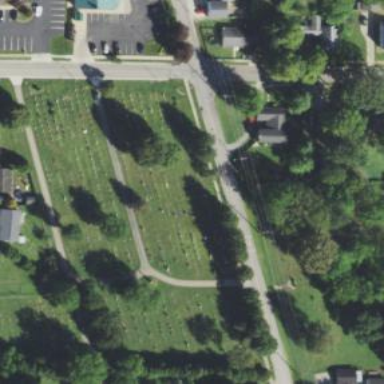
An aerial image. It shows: Cemetery.